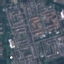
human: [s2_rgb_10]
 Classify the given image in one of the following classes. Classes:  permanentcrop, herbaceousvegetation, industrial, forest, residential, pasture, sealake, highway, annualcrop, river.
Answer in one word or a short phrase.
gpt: Residential